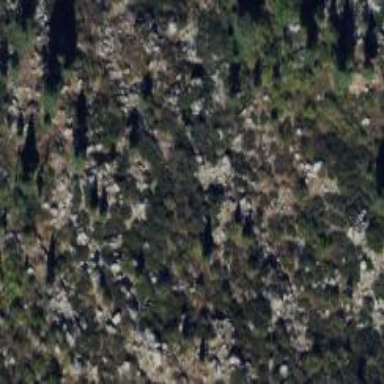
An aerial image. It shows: Landscape of bare rock.